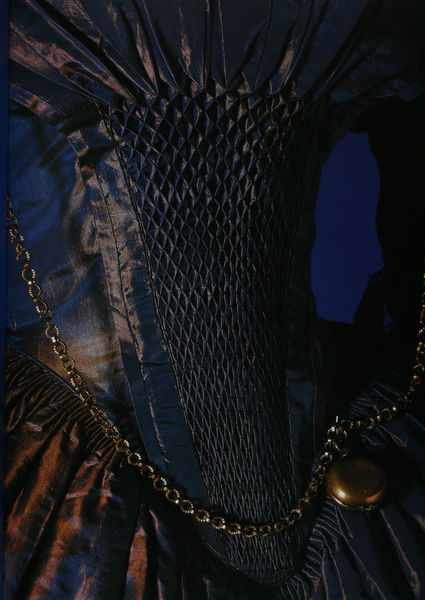
Titel: Tageskleid (Detail)
Standort: Kyoto (Japan)
Institution: Kyoto Costume Institute
Schlagwörter: blau, dunkel, weiß, ausschnitt, braun, brust, busen, elegant, frau, kleid, licht, orange, rücken, schwarz, dame, rot, fest, mode, muster, rock, barock, falten, präsentation, ärmel, gewand, gold, stickerei, stoff, stoffe, adel, rokoko, seide, taille, haltung, mieder, moderne, kette, lila, violett, dunkelblau, falte, detail, glanz, uhr, glänzend, rüschen, raffung, foto, fotografie, schimmer, fotorealismus, messing, dose, torso, schnitt, stof, moder, puppe, ausstellung, rauten, uhrkette, anhänger, goldkette, farbfoto, hüfte, korsett, königin, plissiert, museum, gefältelt, golden, taschenuhr, gerafft, schatulle, gewebe, textil, hoheit, waben, lichtschein, netz, weben, taft, wespentaille, korsage, reifrock, glieder, eleganz, anmutig, turnüre, schmucklos, postmoderne, ausschitt, nähte, biesen, glied, döschen, auschnitt, genäht, lichtschimmer, kyoto, aufwändig, verheißung, schmuk, kettenglied, nachtblau, plissée, smok, gesmockt, gesmogt, glant, königin der nacht, schneiderkunst, seid, dunkelbau, lancierend